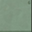
Piece: xx